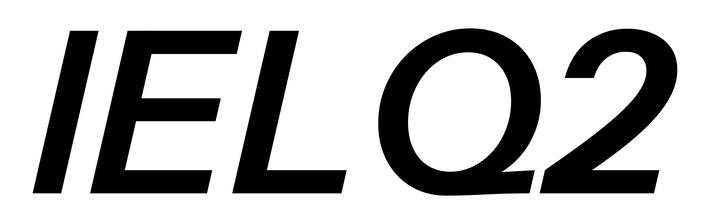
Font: InstrumentSans-Italic_SemiBold_Italic